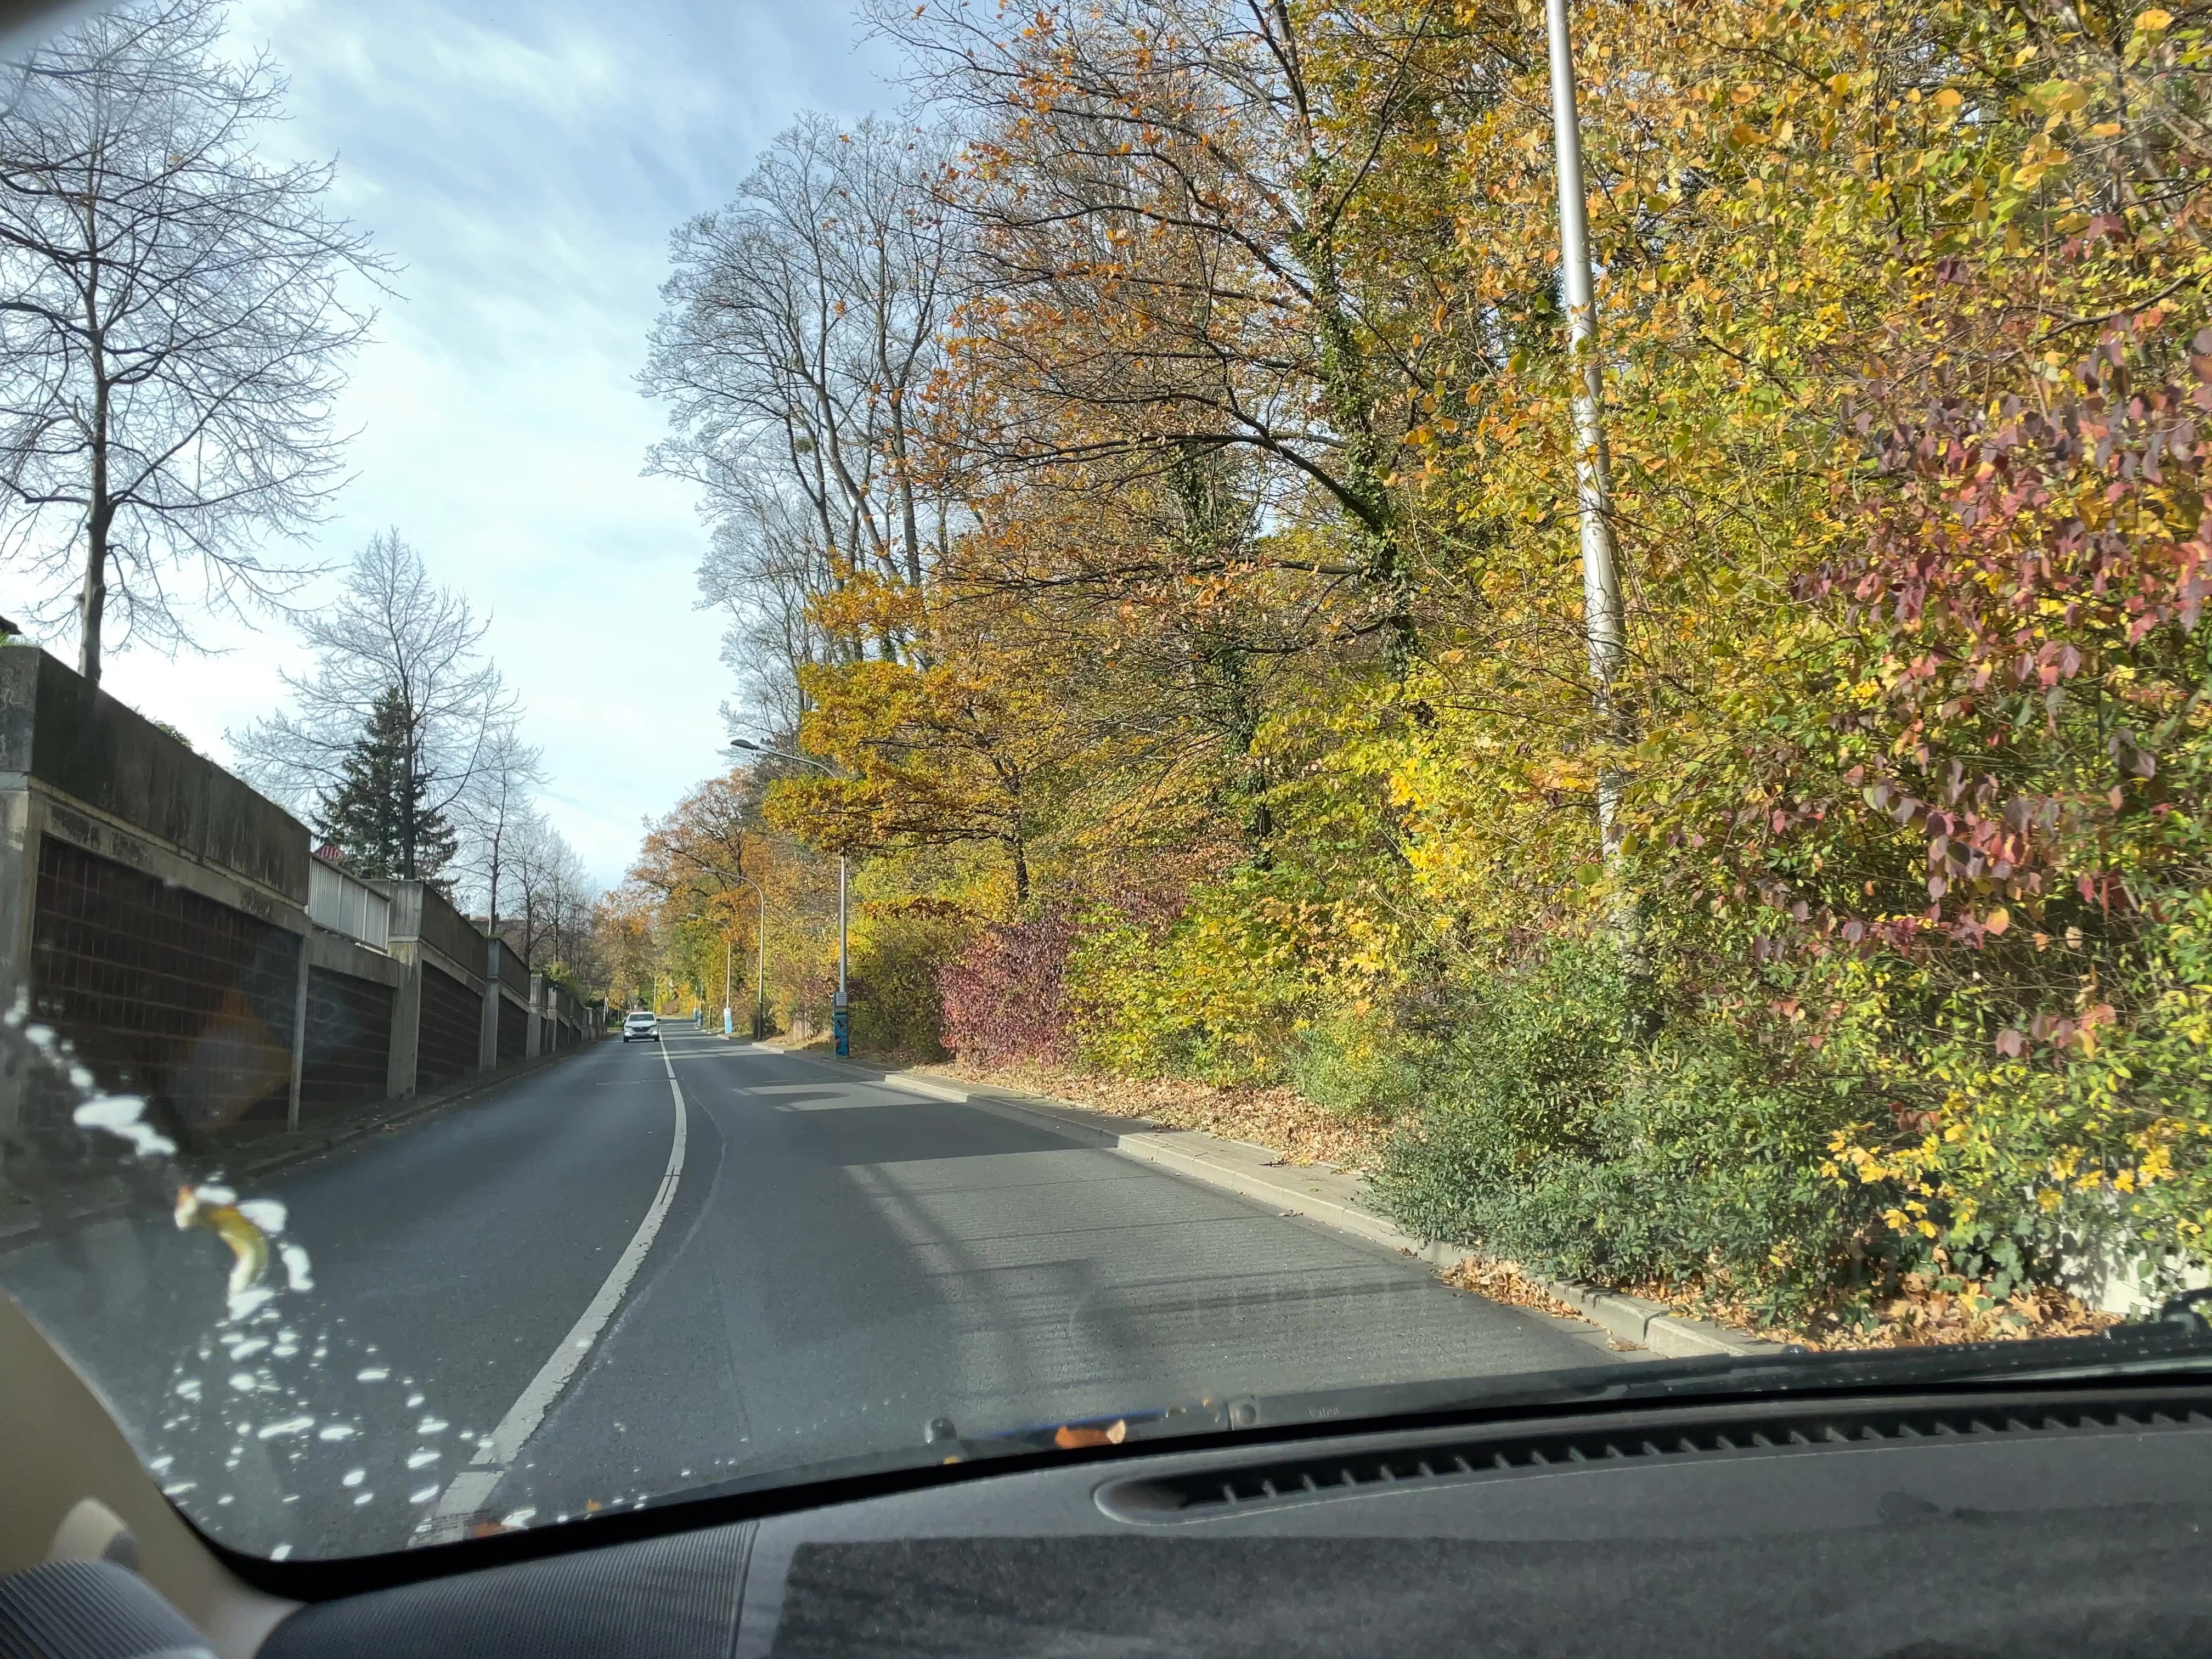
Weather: cloudy
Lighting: day
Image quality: slightly poor
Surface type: driving surface
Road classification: razed
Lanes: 2, 4
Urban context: dense urban cluster
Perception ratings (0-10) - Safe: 8.48, Lively: 3.93, Beautiful: 7.69, Boring: 3.98, Depressing: 5.42, Wealthy: 2.94